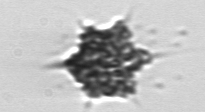
Label: Dictyocha